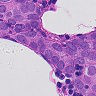
Metastatic tissue present: yes